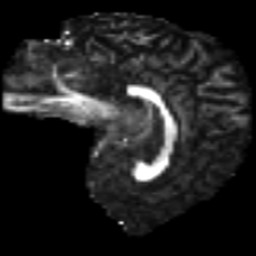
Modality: FA
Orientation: sagittal
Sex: male
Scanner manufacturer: ge
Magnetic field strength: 3 T
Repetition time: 7 s
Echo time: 0.081 s